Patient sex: M
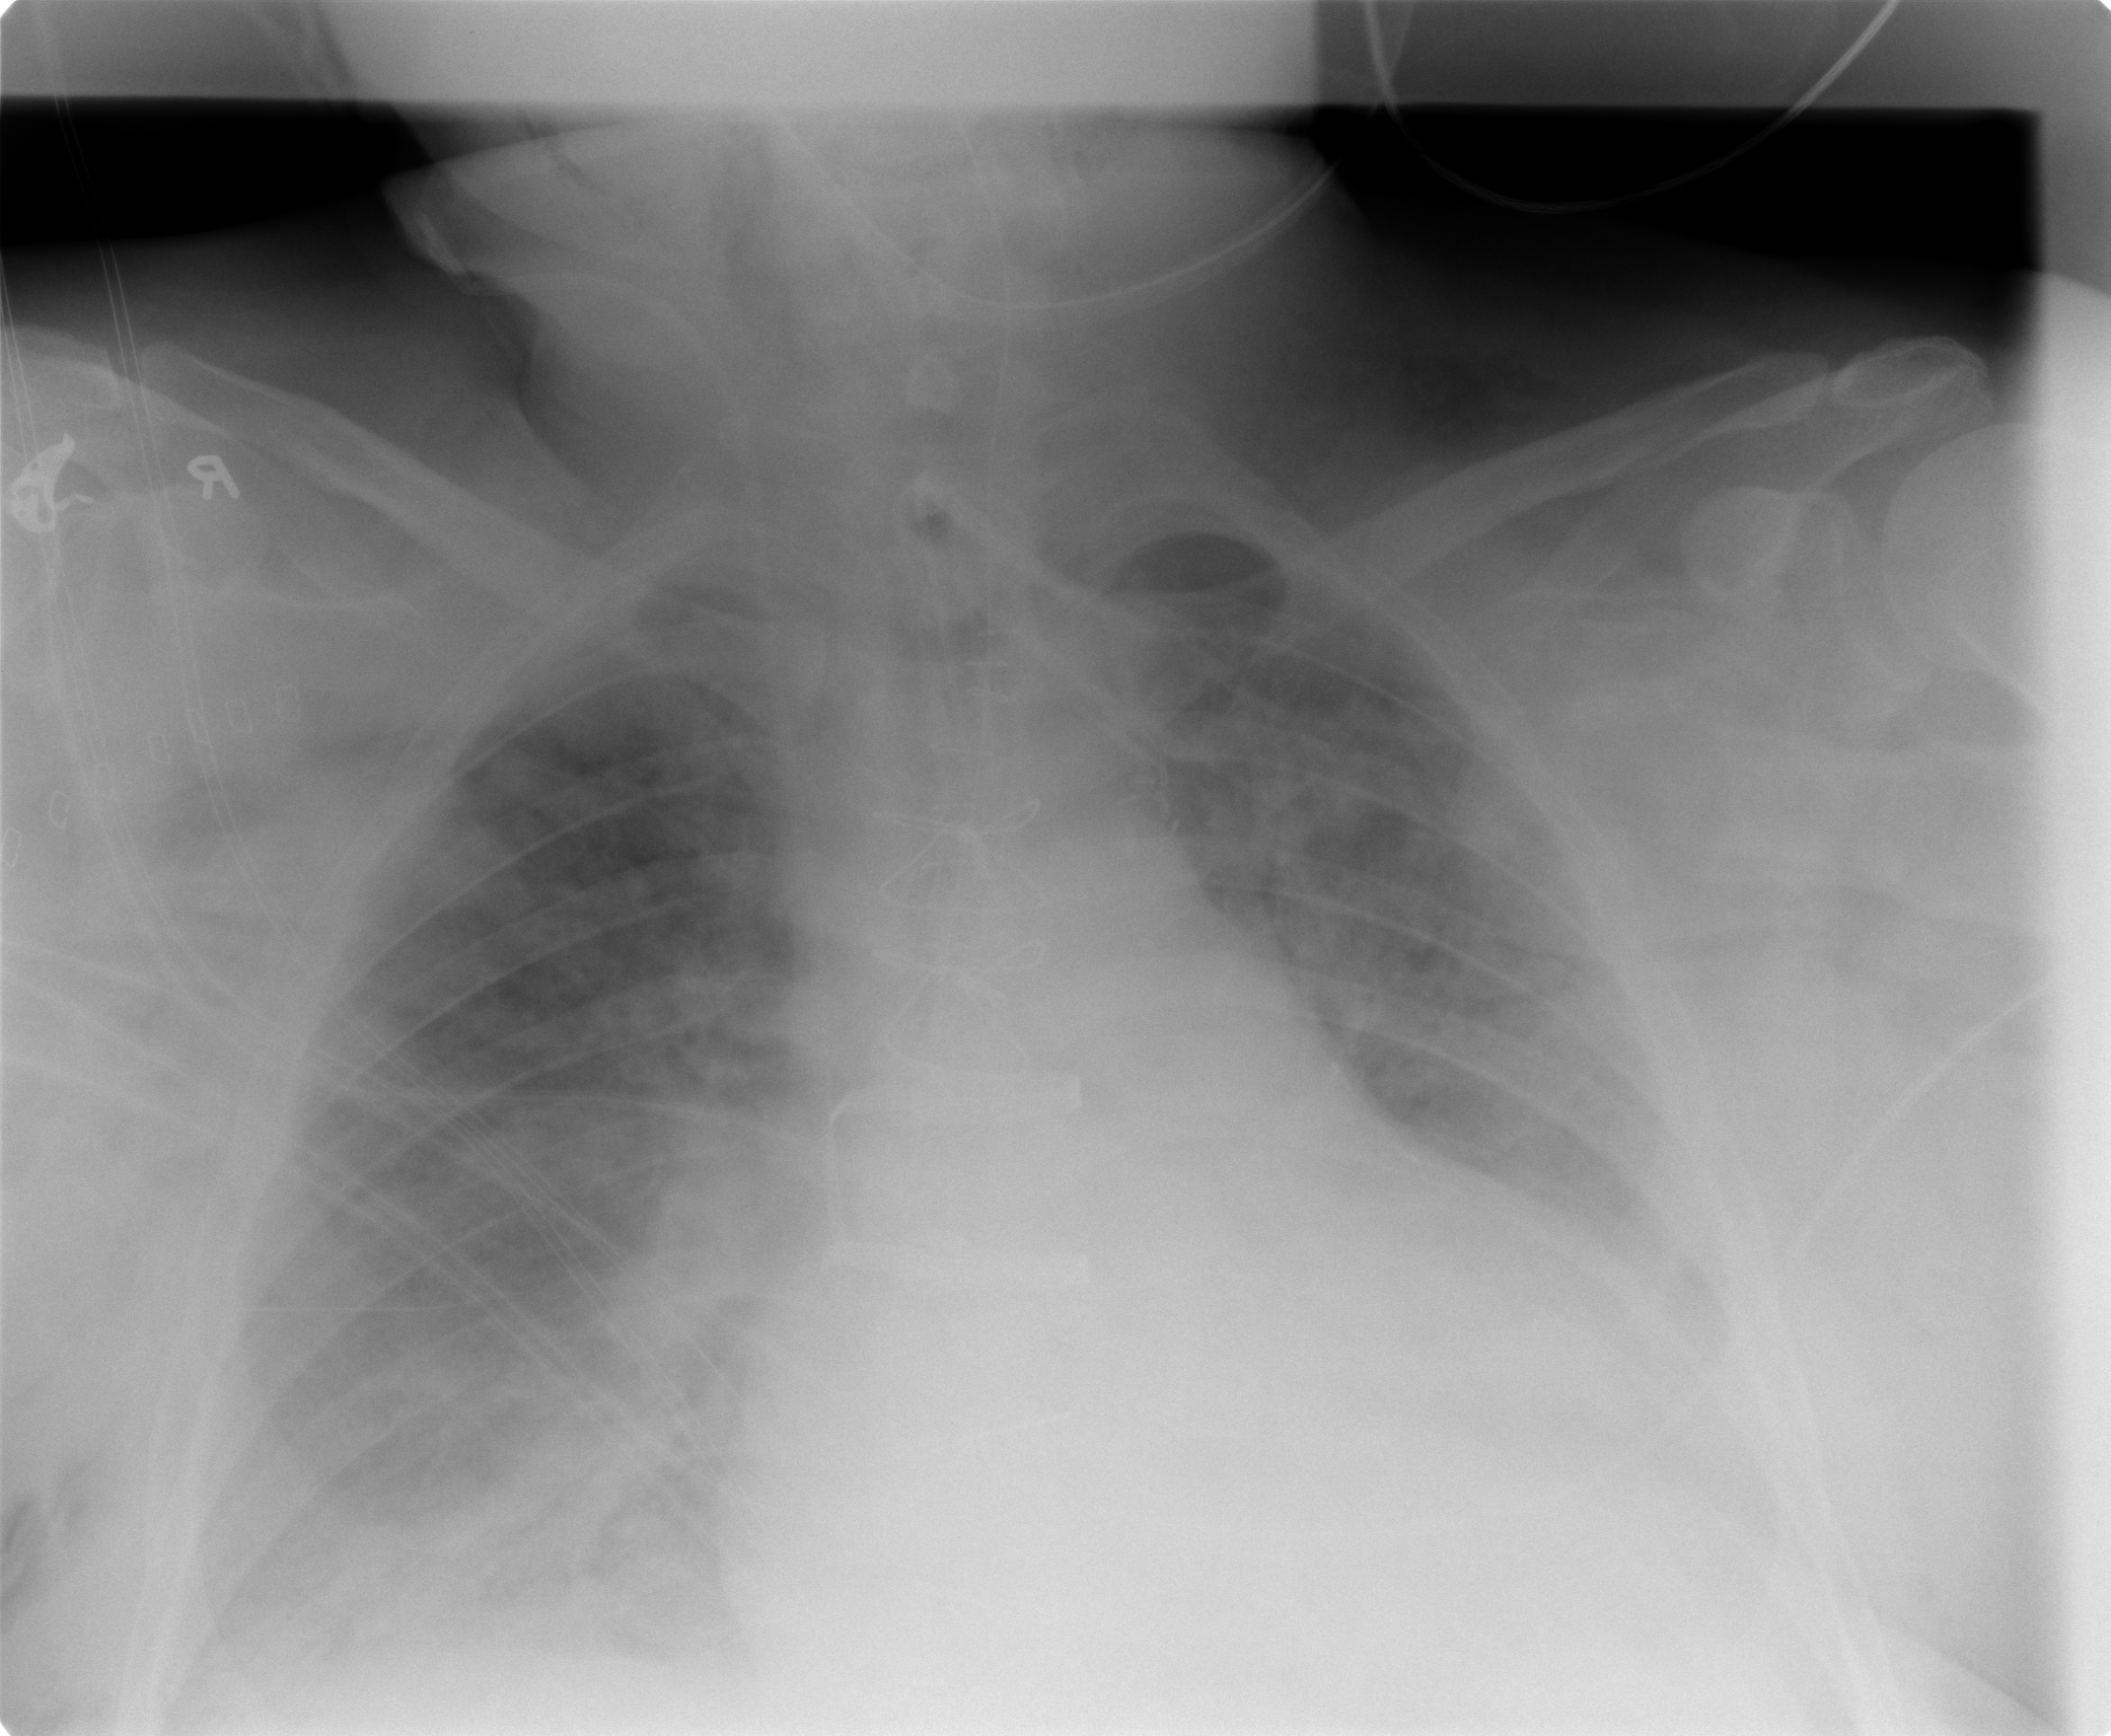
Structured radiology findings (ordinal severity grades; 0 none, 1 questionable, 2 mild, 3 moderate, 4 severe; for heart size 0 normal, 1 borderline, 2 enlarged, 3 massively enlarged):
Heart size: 2
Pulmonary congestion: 2
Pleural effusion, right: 2
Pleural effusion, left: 2
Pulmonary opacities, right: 2
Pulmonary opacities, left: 0
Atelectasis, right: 2
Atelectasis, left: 2